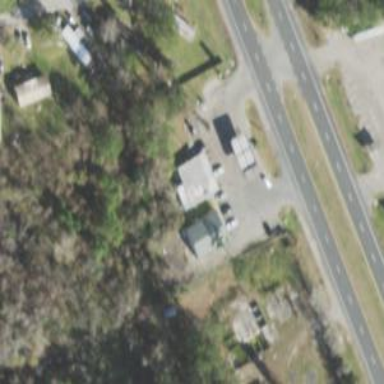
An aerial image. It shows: Convenience shop.